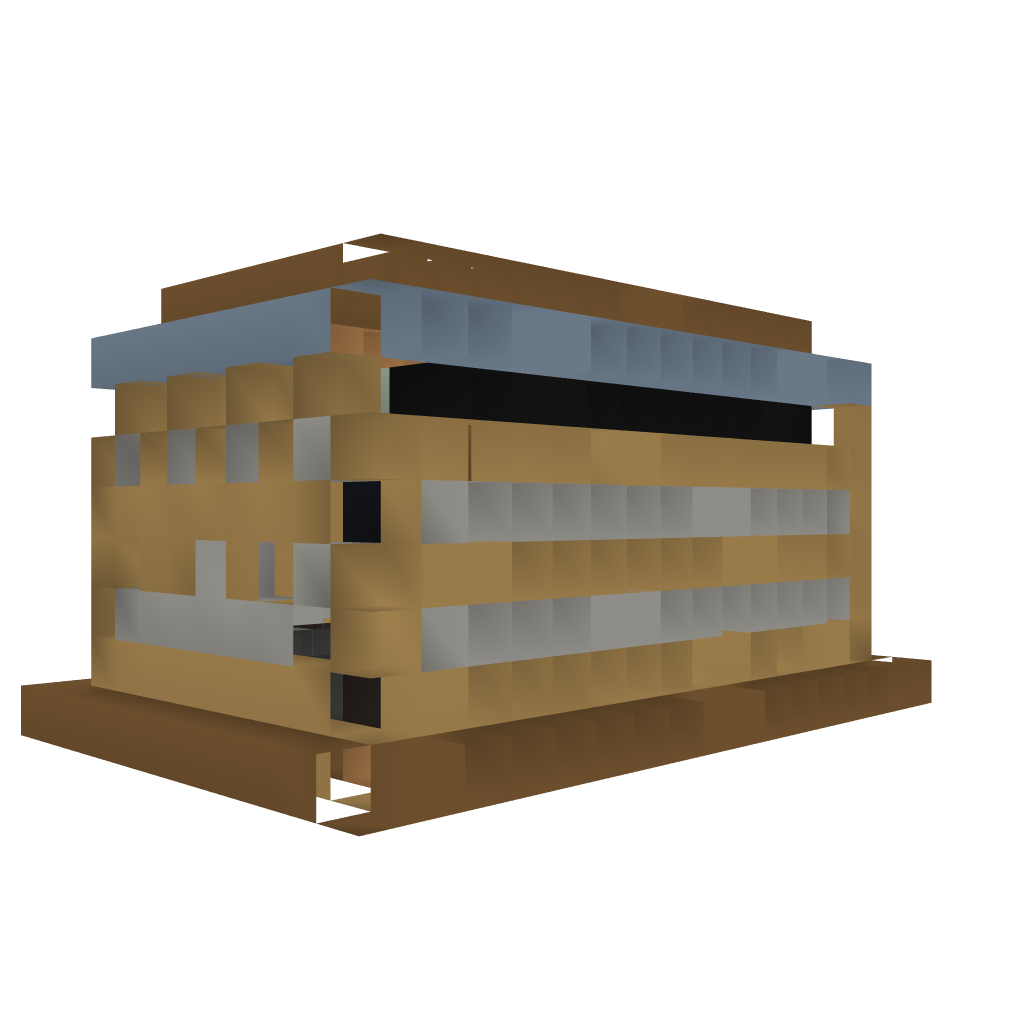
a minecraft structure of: Chicken Farm